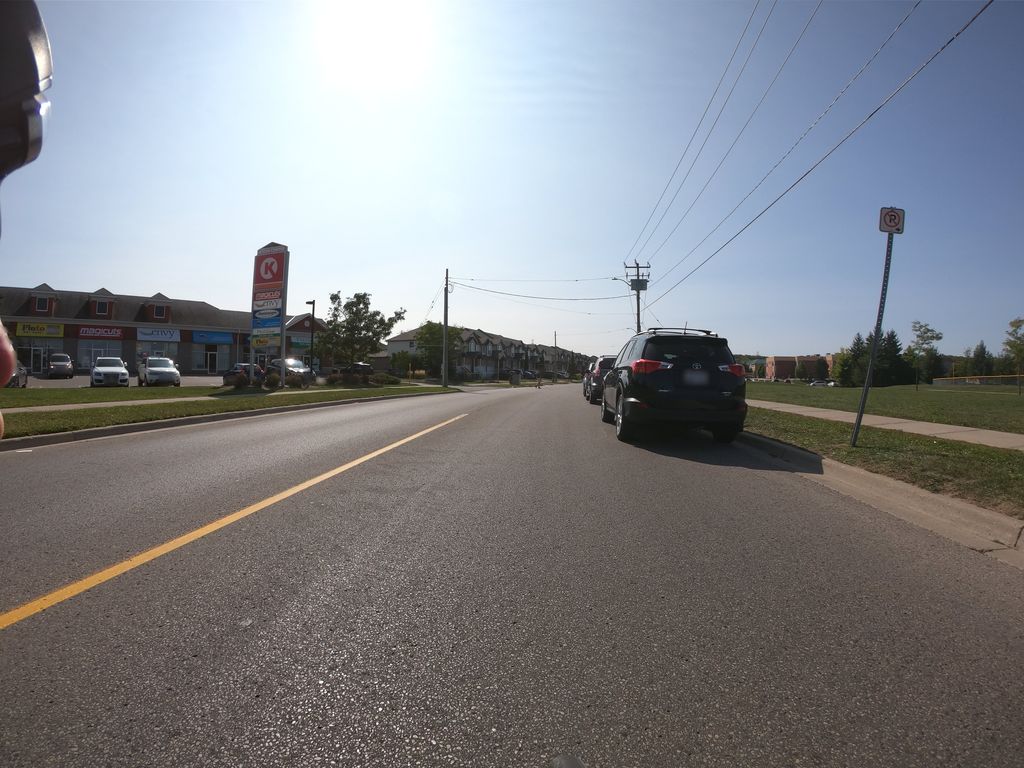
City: kitchener-waterloo